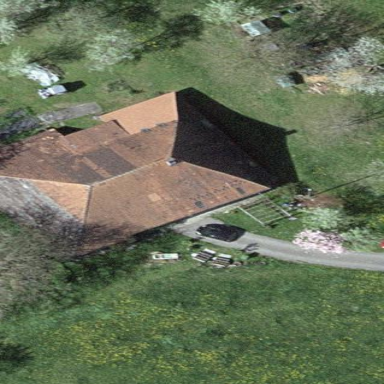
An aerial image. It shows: Rural barn.